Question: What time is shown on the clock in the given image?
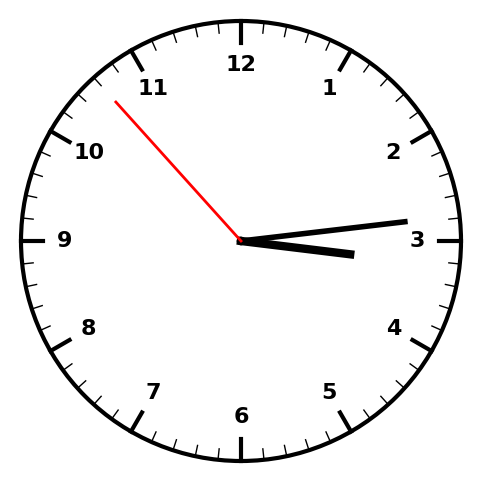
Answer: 03:13:53